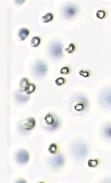
Label: Phaeocystis